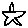
Label: star